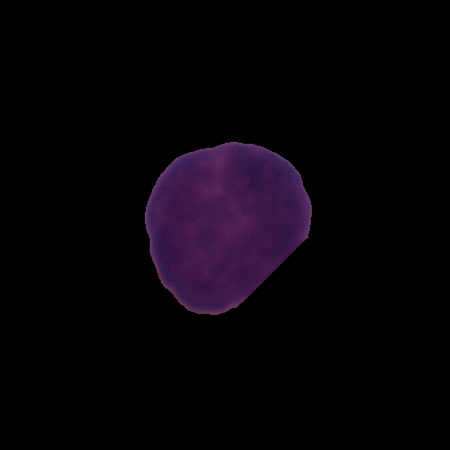
Label: healthy